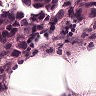
Metastatic tissue present: yes